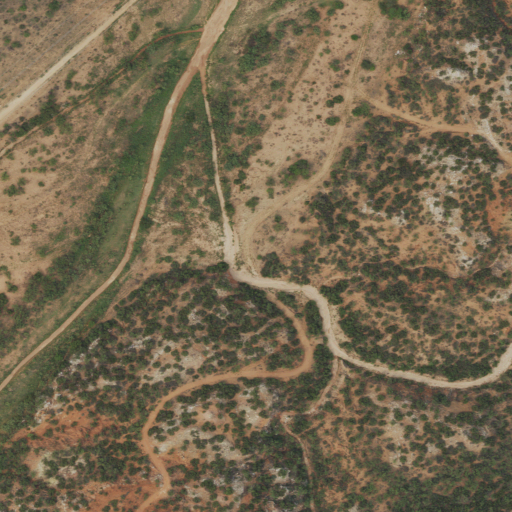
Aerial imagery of valley in Texas named McMurtry Canyon containing shrub, evergreen forest, deciduous forest, pasture, and grassland